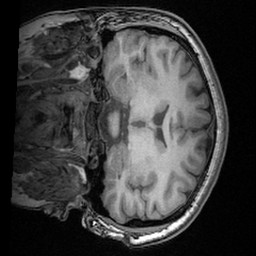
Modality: T1w
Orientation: coronal
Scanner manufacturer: ge
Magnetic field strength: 3 T
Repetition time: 0.008368 s
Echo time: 0.00326 s